Interaction volume radius: 5 \u00c5
Interaction volume height: 30 \u00c5
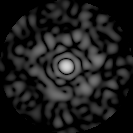
Disorder parameter: 0.8097